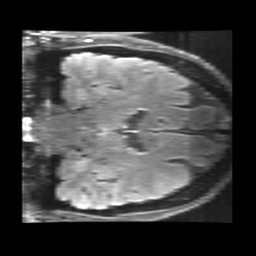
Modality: FLAIR
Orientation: coronal
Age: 72
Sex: female
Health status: healthy
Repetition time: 12 s
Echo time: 0.09782 s